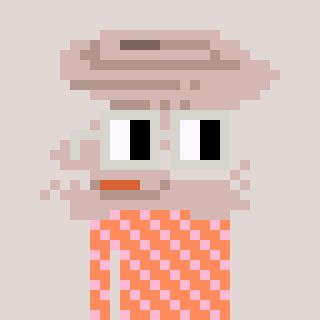
a pixel art character with square light gray glasses, a tornado-shaped head and a peachy-colored body on a warm background